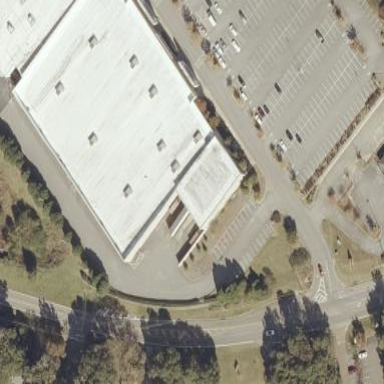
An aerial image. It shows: Department store building.